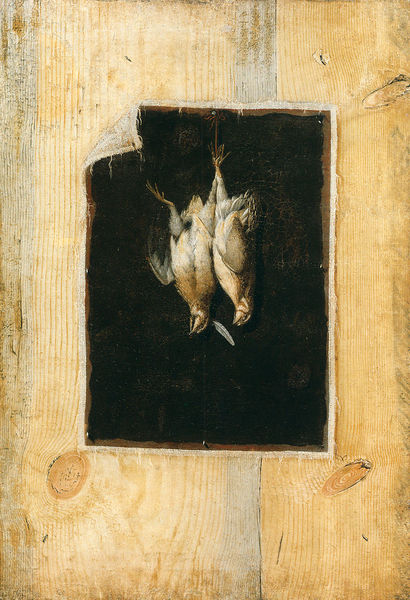
Titel: Trompe-l’oeil met een stilleven van twee dode vogels op een wand
Institution: Kopenhagen, Staatsmuseum für Kunst
Schlagwörter: feder, holz, schwarz, wand, federn, tod, vögel, stilleben, papier, füsse, faden, hängen, tauben, brett, leinwand, genagelt, mimetisch, hühner, bildimbild, tote vögel, naturemorte